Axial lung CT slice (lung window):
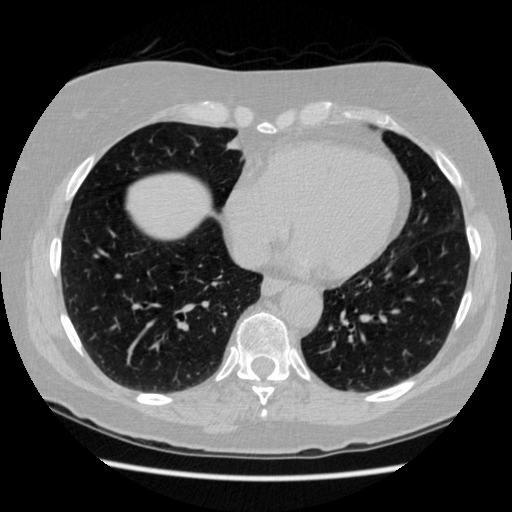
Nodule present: no